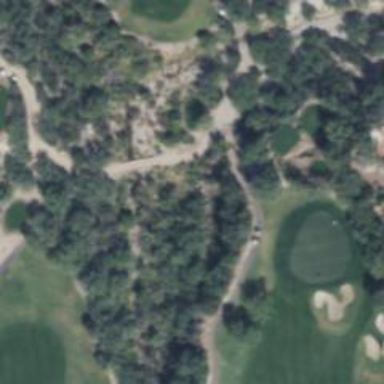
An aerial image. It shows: Path for both road and golf.